Question: I have 2 UiTableviews in a UiViewController. My exact requirement is to get the selected values from tableview1 and loaded to the tableview2 by tapping the Add Button.
I done Following at the moment
1. loaded JSON Responses to tableview1 (loaded the responses from a filepath at the moment) and printed to a custom nib cell
2. I can get the selected values to a response as follows
Next
3. I want to print that values to *cell2 from the selected values. Please explain the next steps in details.
Here is the UI
<URL>
Here are the codes from table loading to selections.
'''
@interface PSAData : NSObject
@property (nonatomic, strong) NSString *firstname;
@property (nonatomic, strong) NSString *lastname;
- (void)loadWithDictionary:(NSDictionary *)dict;
@end
'''
'''
@implementation PSAData
- (void)loadWithDictionary:(NSDictionary *)dict
{
self.firstname=[dict objectForKey:@"firstname"];
self.lastname=[dict objectForKey:@"lastname"];
}
'''
'''
#import <UIKit/UIKit.h>
#import "PSAData.h"
#import "NetworkConnectivityClass.h"
@interface PSATableViewCell : UITableViewCell
@property (nonatomic) NetworkConnectivityClass *networkConnectivityClassInstance;
-(void)loadWithData:(PSAData *)psaData;
@end
'''
'''
@interface PSATableViewCell ()
@property (strong, nonatomic) IBOutlet UILabel *firstnameLbl;
@property (strong, nonatomic) IBOutlet UILabel *lastnameLbl;
@end
@implementation PSATableViewCell
- (void)awakeFromNib {
[super awakeFromNib];
// Initialization code
}
- (void)setSelected:(BOOL)selected animated:(BOOL)animated {
[super setSelected:selected animated:animated];
}
-(void)loadWithData:(PSAData *)psaData
{
[self methodSetupText:psaData];
}
-(void)methodSetupText:(PSAData *)psaData
{
self.firstnameLbl.text=psaData.firstname;
self.lastnameLbl.text=psaData.lastname;
}
@end
'''
'''
- (void)viewDidLoad {
[super viewDidLoad];
// NSMutableArray *selectedArray=[[NSMutableArray alloc]init];
tableView1.dataSource =self;
tableView1.delegate=self;
tableView2.dataSource=self;
tableView2.delegate=self;
//initializing arrays for get selected values
self.selectedCells=[NSMutableArray array];
self.selectedPSAData=[NSMutableArray array];
//loading web resonse data
self.loadedPSAData=[[NSMutableArray alloc]init];
NetworkConnectivityClass *networkConnectivityClassInstance = [NetworkConnectivityClass new];
__weak PersonnelViewController *weakVersionOfSelf=self;
[networkConnectivityClassInstance methodReturnTableViewMessages:^(NSMutableArray *returnedArrayWithMessages)
{
weakVersionOfSelf.loadedPSAData=returnedArrayWithMessages;
[weakVersionOfSelf.tableView1 reloadData];
}];
//register left side tableview cell (Assigned tableview1)
[self.tableView1 registerNib:[UINib nibWithNibName:@"PSATableViewCell" bundle:nil] forCellReuseIdentifier:@"PSATableViewCell"];
}
'''
//tableview Delegates
'''
- (NSInteger)numberOfSectionsInTableView:(UITableView *)tableView {
if(tableView ==self.tableView1)
{
return 1;
}
return 1;
}
- (NSInteger)tableView:(UITableView *)tableView numberOfRowsInSection:(NSInteger)section {
if(tableView==self.tableView1)
{
return self.loadedPSAData.count;
}
return self.loadedPSAData.count;
}
- (UITableViewCell *)tableView:(UITableView *)tableView cellForRowAtIndexPath:(NSIndexPath *)indexPath {
//loading table data into cell tableview1 and tableview2
static NSString *cellIdentifier=@"PSATableViewCell";
PSATableViewCell *cell=[tableView1 dequeueReusableCellWithIdentifier:cellIdentifier];
if (cell==nil) {
cell=[[PSATableViewCell alloc]initWithStyle:UITableViewCellStyleDefault reuseIdentifier:@"PSATableViewCell"];
}
//tableview2 implementation
static NSString *cellIdentifier2=@"PSSITableViewCell";
PSSITableViewCell *cell2=[tableView2 dequeueReusableCellWithIdentifier:cellIdentifier2];
if (cell2==nil) {
cell2=[[PSSITableViewCell alloc]initWithStyle:UITableViewCellStyleDefault reuseIdentifier:@"PSSITableViewCell"];
}
cell.accessoryType = ([self isRowSelectedOnTableView:tableView1 atIndexPath:indexPath]) ? UITableViewCellAccessoryCheckmark : UITableViewCellAccessoryNone;
if(tableView == self.tableView1)
{
[cell loadWithData:[self.loadedPSAData objectAtIndex:[indexPath row]]];
}
else if(tableView == self.tableView2)
{
[cell2 loadWithDataS2:[self.loadedPSAData objectAtIndex:[indexPath row]]];
return cell2;
}
return cell;
}
'''
# pragma mark - multiple selection
'''
- (void)tableView:(UITableView *)tableView
didSelectRowAtIndexPath:(NSIndexPath *)indexPath {
NSString *psaData =[self.loadedPSAData objectAtIndex:indexPath.row];
PSATableViewCell *cell=[tableView1 cellForRowAtIndexPath:indexPath];
NSString *sampleAH =[self.selectedPSAData description];
if([self isRowSelectedOnTableView:tableView1 atIndexPath:indexPath])
{
[self.selectedCells removeObject:indexPath];
[self.selectedPSAData removeObject:psaData];
cell.accessoryType =UITableViewCellAccessoryNone;
}
else{
[self.selectedCells addObject:indexPath];
[self.selectedPSAData addObject:psaData];
cell.accessoryType =UITableViewCellAccessoryCheckmark;
}
NSLog(@"%@", self.selectedPSAData);
sampleArrayholder.text=[NSString stringWithFormat:@"%@", sampleAH];
}
-(BOOL)isRowSelectedOnTableView:(UITableView *)tableView atIndexPath:(NSIndexPath *)indexPath
{
return ([self.selectedCells containsObject:indexPath]) ? YES : NO;
}
'''
**Finally NetworkConnectivity class - NetworkConnectivityClass.h **
'''
#import <Foundation/Foundation.h>
#import <UIKit/UIKit.h>
#import "WorksitenameList.h"
@interface NetworkConnectivityClass : NSObject
-(void)methodLogin:(NSString *)stringToLogin withUserName:(NSString *)stringUsername withPassword:(NSString *)stringPassword completion:(void(^)(NSDictionary *))completion;
-(void)methodReturnTableViewMessages:(void (^)(NSMutableArray *))completion;
-(NSURLSessionTaskState)methodCheckIfSessionIsRunning;
-(void)methodCancelNetworkRequest;
'''
@end
**Finally NetworkConnectivity class - NetworkConnectivityClass.m **
'''
-(void)methodReturnTableViewMessages:(void (^)(NSMutableArray *))completion
{
dispatch_queue_t queueForJSON = dispatch_queue_create("queueForJSON", NULL);
dispatch_async(queueForJSON, ^{
NSString *filePath = [[NSBundle mainBundle] pathForResource:@"PSAData" ofType:@"json"];
NSError *error = nil;
NSData *rawData = [NSData dataWithContentsOfFile:filePath options:NSDataReadingMappedIfSafe error:&error];
id JSONData = [NSJSONSerialization JSONObjectWithData:rawData options:NSJSONReadingAllowFragments error:&error];
NSMutableArray *loadedPSAData = [NSMutableArray new];
[loadedPSAData removeAllObjects];
if([JSONData isKindOfClass:[NSDictionary class]])
{
NSArray *loadedArray=[JSONData objectForKey:@"records"];
if([loadedArray isKindOfClass:[NSArray class]])
{
for(NSDictionary *psaDict in loadedArray)
{
PSAData *psaData=[[PSAData alloc]init];
[psaData loadWithDictionary:psaDict];
[loadedPSAData addObject:psaData];
}
}
}
dispatch_async(dispatch_get_main_queue(), ^{
completion(loadedPSAData);
NSLog(@"test: %@", loadedPSAData);
});
});
}
'''
I Added All the required codes to have a look at it. Since I am relatively new to iOS Dev. Please Write a codes / instructions step by step clearly to save some time :).
**Please Note : At the moment I loaded the same tableview1 data to tableview2 *cell2 But I want here to load the selected values(Multiple Selection). from tableview1 loadedPSAData Array to load in table view to by tapping an Add Button. Finally sorry for my poor English ;) **
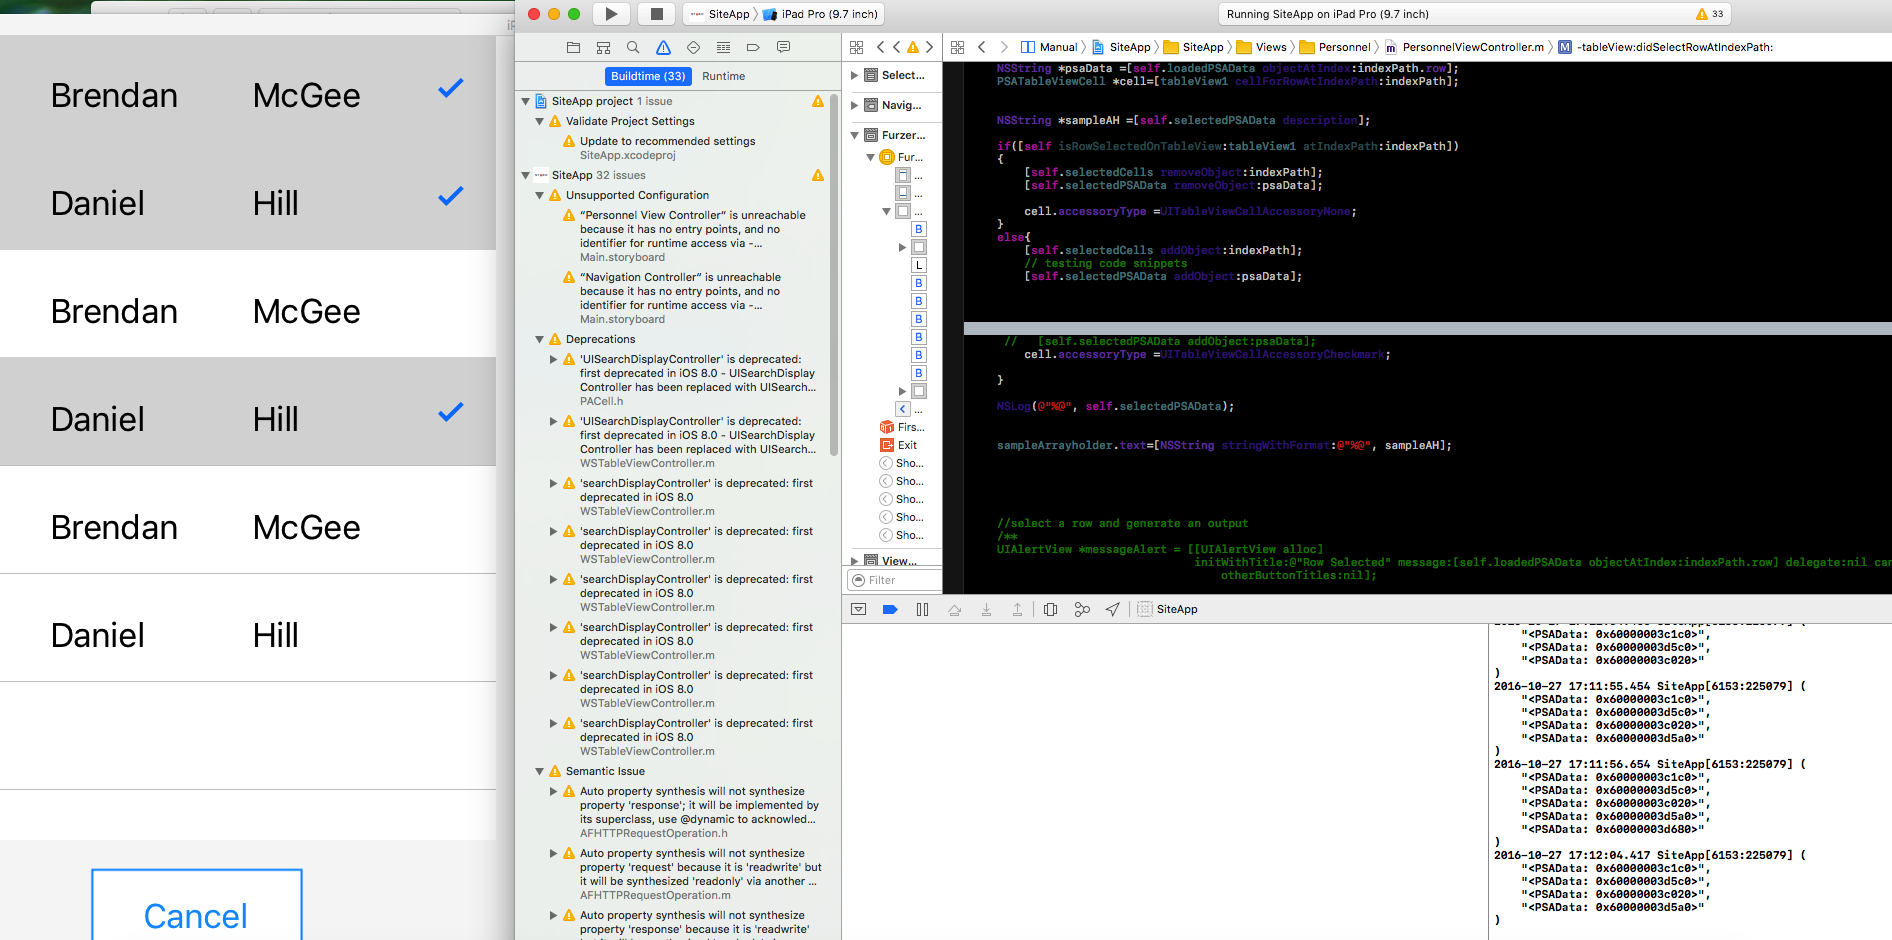
Answer: Suppose these 2 are your table outlet.
'''
__weak IBOutlet UITableView * myTable1;
__weak IBOutlet UITableView * myTable2;
'''
You set the Delegate and Data Source like below in your viewDidLoad
'''
myTable1.delegate=self;
myTable1.dataSource=self;
myTable2.delegate=self;
myTable2.dataSource=self;
'''
Now These are 2 Arrays
'''
array1 ==> Which contain All Data
arraySelectedValues ==> Which contain you selected data
'''
So you use this like below
'''
-(NSInteger)tableView:(UITableView *)tableView numberOfRowsInSection:(NSInteger)section
{
if(self.myTable1 == tableView)
{
return [array1 count];
} else {
return [arraySelectedValues count];
}
}
'''
As I review your Code, Your problem may be in CellForRow. Why to create 2 separate cells, when there is same CellIdentifier. You just need to change the Data.
You should create 2 cells When Both Tableview are using In your case you are using same cell.
Try to modify the code like this
'''
- (UITableViewCell *)tableView:(UITableView *)tableView cellForRowAtIndexPath:(NSIndexPath *)indexPath {
static NSString *cellIdentifier=@"PSATableViewCell";
PSATableViewCell *cell=[tableView dequeueReusableCellWithIdentifier:cellIdentifier];
if (cell==nil) {
cell=[[PSATableViewCell alloc]initWithStyle:UITableViewCellStyleDefault reuseIdentifier: cellIdentifier];
}
if(tableView == myTable1)
{
[cell loadWithData:[array1 objectAtIndex:[indexPath row]]];
}
else if(tableView == myTable2)
{
[cell loadWithData:[arraySelectedValues objectAtIndex:[indexPath row]]];
}
return cell;
}
'''
should look like :
'''
- (void)tableView:(UITableView *)tableView
didSelectRowAtIndexPath:(NSIndexPath *)indexPath {
if(tableView == myTable1)
{
// Your code for highlighting
} else {
// This will be you myTable2 did select click.
}
}
'''
Hope you understand how you load the data in 2 Tableviews in Single ViewController.